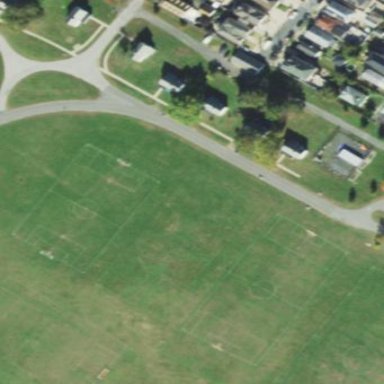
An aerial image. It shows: Soccer pitch for outdoor sports and leisure activities.